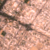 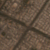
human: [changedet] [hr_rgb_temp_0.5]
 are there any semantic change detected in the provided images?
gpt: Two new roads that are orthogonal are present in the area.